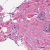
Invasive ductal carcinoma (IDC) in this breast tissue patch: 0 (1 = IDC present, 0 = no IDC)